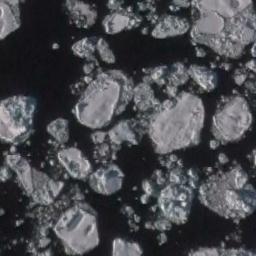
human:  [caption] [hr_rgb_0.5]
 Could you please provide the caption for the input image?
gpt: Countless ice cubes of various sizes are connected into a loose, Large piece floating on the blue sea .

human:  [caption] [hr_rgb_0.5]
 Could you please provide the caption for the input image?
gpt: A lot of sea ice of different sizes and thickness floats in the deep blue sea .

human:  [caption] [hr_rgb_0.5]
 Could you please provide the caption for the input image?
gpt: There are many ice on the deep blue sea .

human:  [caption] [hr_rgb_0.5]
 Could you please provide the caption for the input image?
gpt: There are different shapes of sea ice .

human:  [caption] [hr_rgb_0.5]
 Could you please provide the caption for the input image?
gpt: There are many pieces of sea ice .